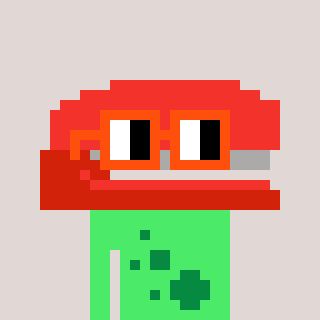
a pixel art character with square orange glasses, a stapler-shaped head and a teal-colored body on a warm background